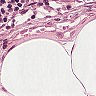
Metastatic tissue present: no